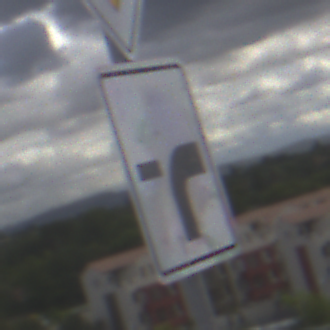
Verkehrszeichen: VerlaufVorfahrtsstrasse9
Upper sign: Vorfahrtsstrasse
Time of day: MorningAfternoon
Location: Outdoor (Suburban)
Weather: PartlyCloudy
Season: NotSpecified
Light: Natural